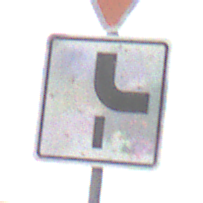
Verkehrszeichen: VerlaufVorfahrtsstrasse10
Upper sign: VorfahrtGewaehren
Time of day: Midday
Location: Outdoor (Nature)
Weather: PartlyCloudy
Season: NotSpecified
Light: Natural